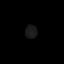
Tissue: skin
Cell type: Epithelial cells
Senescence score: 0.2715
Nuclear area (px): 154
Mean DAPI intensity: 26.039